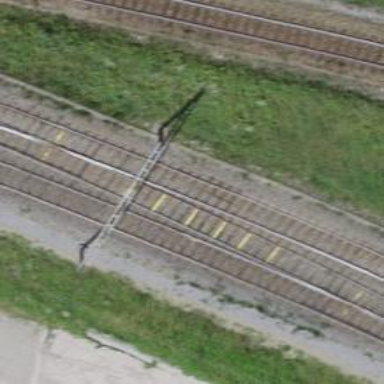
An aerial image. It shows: Single-track electrified railway with contact line.